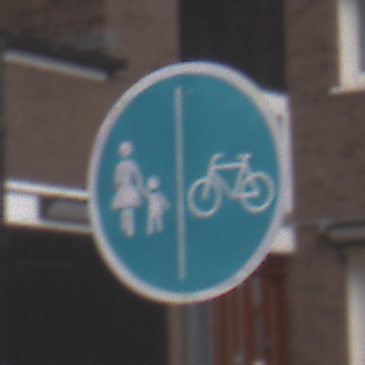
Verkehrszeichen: GetrennterRadUndGehwegRadwegRechts
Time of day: MorningAfternoon
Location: Outdoor (Urban)
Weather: Overcast
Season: NotSpecified
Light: Natural